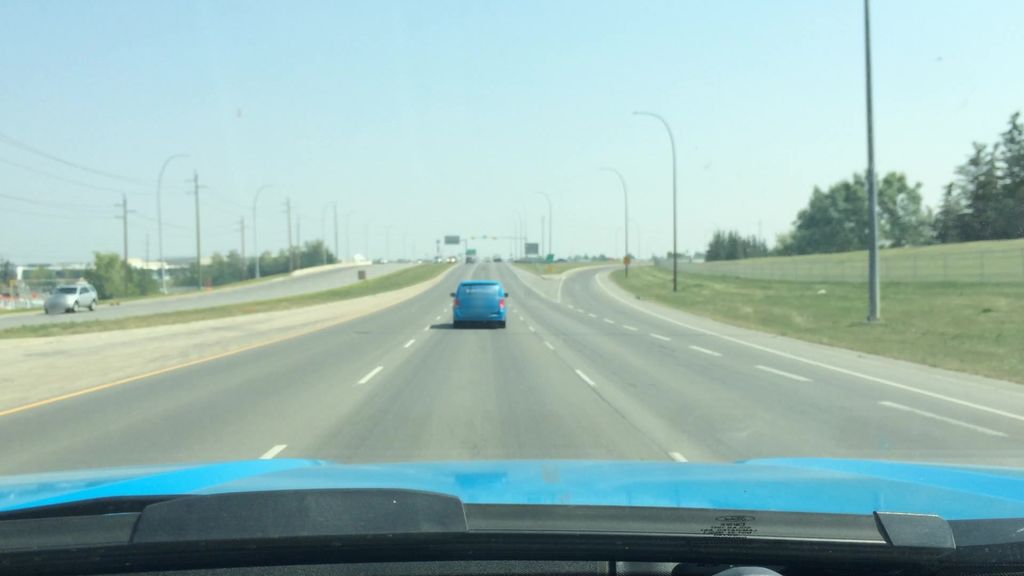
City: calgary